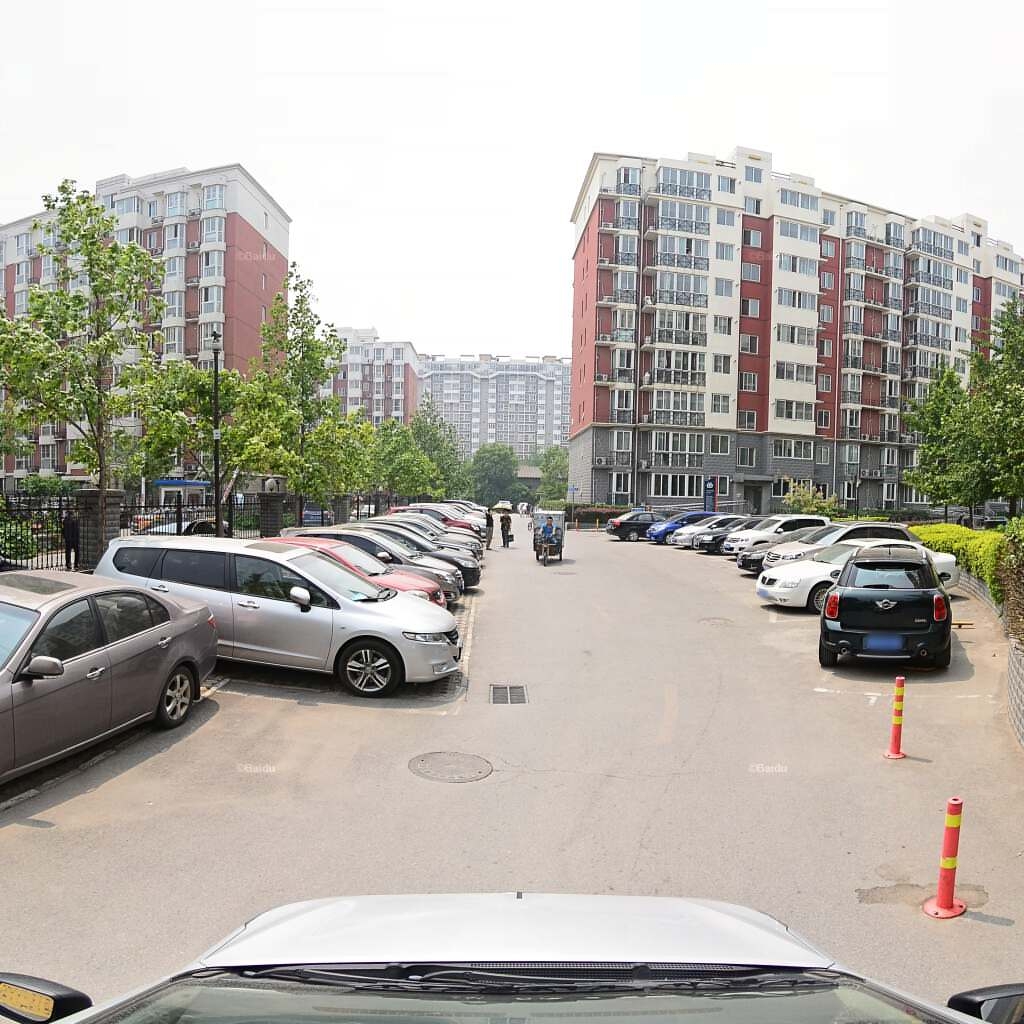
Region: Haidian
Road damage annotations: transverse crack, manhole cover, manhole cover